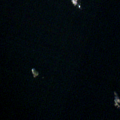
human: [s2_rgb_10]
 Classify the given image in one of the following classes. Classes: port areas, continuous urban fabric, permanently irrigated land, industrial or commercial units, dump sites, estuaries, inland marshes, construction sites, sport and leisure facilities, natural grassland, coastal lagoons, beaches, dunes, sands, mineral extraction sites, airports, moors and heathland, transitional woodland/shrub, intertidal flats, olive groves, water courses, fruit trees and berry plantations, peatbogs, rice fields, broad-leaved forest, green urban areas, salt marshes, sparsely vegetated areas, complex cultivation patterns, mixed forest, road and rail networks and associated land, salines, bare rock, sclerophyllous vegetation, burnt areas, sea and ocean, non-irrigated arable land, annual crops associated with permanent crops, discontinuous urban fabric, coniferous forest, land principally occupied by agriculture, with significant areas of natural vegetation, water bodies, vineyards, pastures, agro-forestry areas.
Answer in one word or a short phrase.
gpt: water bodies